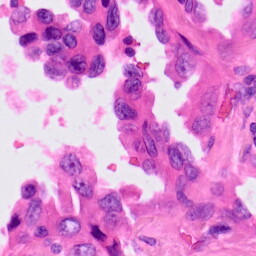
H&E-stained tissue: Lung